Question: I have customize scroll for webkit browsers.
Following is the code for it.
'''
#defaultScroll p {
width: 600px
}
#defaultScroll {
height: 400px;
width: 300px;
overflow-x: scroll;
position: relative;
}
#defaultScroll::-webkit-scrollbar-button {
background: blue;
}
#defaultScroll::-webkit-scrollbar {
width: 12px;
}
#defaultScroll::-webkit-scrollbar-track {
background-color: #ffff00;
border: 1px solid red;
}
#defaultScroll::-webkit-scrollbar-thumb {
background-color: red;
border-radius: 5px;
}
#defaultScroll::-webkit-scrollbar-thumb:hover {
background-color: green;
}
'''
And Here is the <URL> for it.
It's working fine in all browsers, however only in iphone 'overflow-x' is not visible.

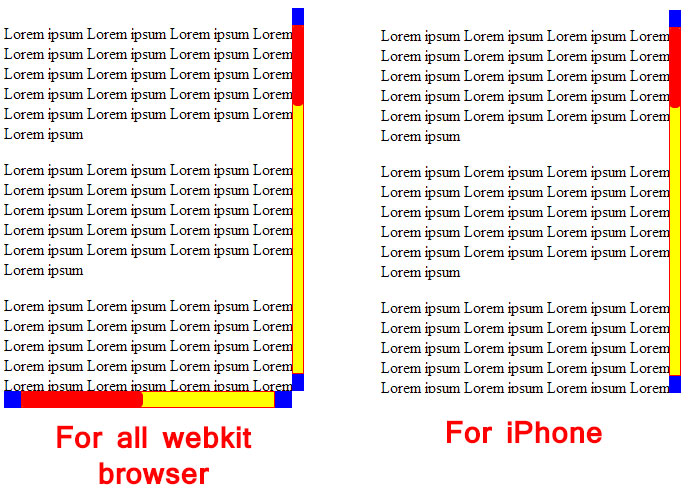
Answer: Just added 'height: 12px' for '#defaultScroll::-webkit-scrollbar'
'''
#defaultScroll::-webkit-scrollbar {
width: 12px;
height: 12px
}
'''
and all was working great.
I came to know that we need to define height for horizontal scrollbar.